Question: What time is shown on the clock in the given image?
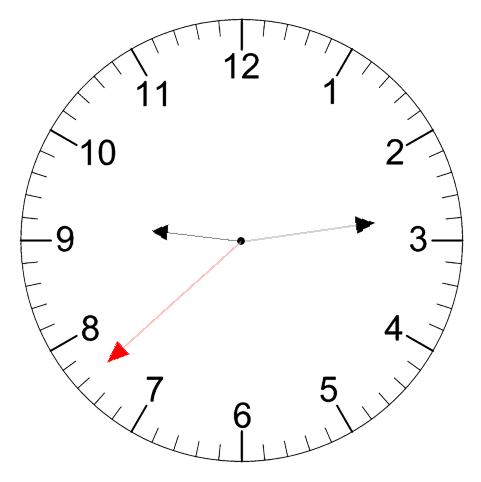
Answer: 09:13:38